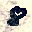
Label: 8